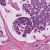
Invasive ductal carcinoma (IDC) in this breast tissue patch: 0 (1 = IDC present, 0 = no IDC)